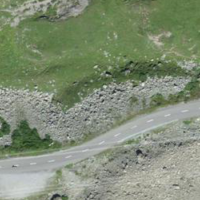
EUNIS habitat code: 26
Species observed at this site:
Anthus spinoletta